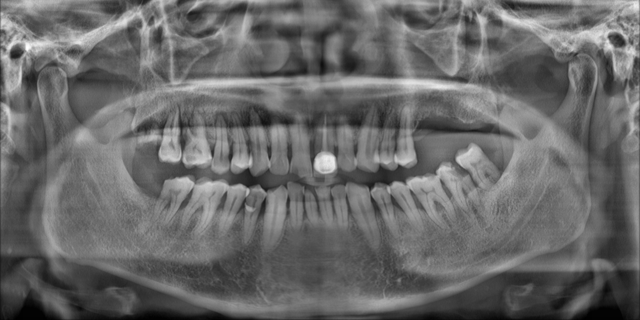
adult